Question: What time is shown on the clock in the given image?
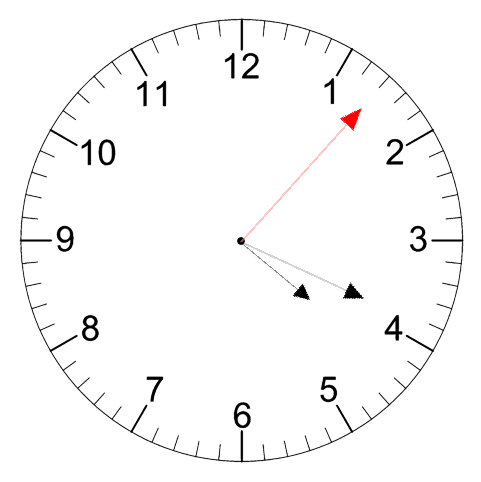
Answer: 04:19:07